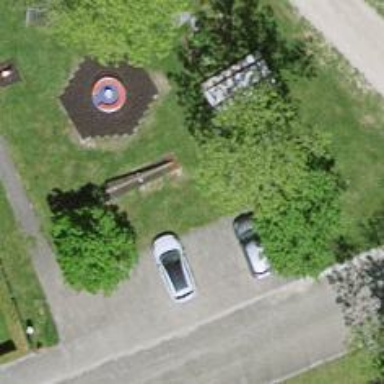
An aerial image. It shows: Playground featuring seesaw.